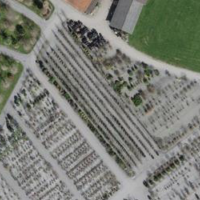
EUNIS habitat code: 45
Species observed at this site:
Fagus sylvatica